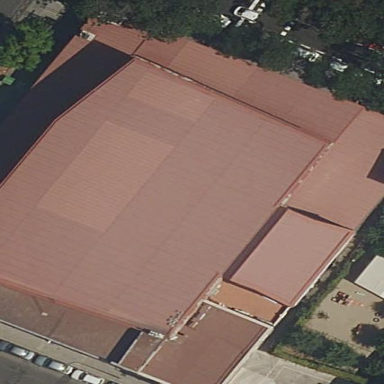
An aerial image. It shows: Part of building.